Question: I have traffic density (number of cars) data of various segments of a road. I want to plot a contour map like in the attached figure in R.
'''
data <- structure(list(timestamp = structure(c(<PHONE>, <PHONE>,
<PHONE>, <PHONE>, <PHONE>, <PHONE>, <PHONE>, <PHONE>,
<PHONE>, <PHONE>, <PHONE>, <PHONE>, <PHONE>, <PHONE>,
<PHONE>, <PHONE>, <PHONE>, <PHONE>, <PHONE>, <PHONE>,
<PHONE>, <PHONE>, <PHONE>, <PHONE>, <PHONE>, <PHONE>,
<PHONE>, <PHONE>, <PHONE>, <PHONE>, <PHONE>, <PHONE>,
<PHONE>, <PHONE>, <PHONE>, <PHONE>, <PHONE>, <PHONE>,
<PHONE>), tzone = "UTC", class = c("POSIXct", "POSIXt")),
Road_segment = c("L1", "L2", "L3", "L1",
"L2", "L3", "L1", "L3", "L2",
"L2", "L3", "L1", "L1", "L3",
"L2", "L2", "L3", "L1", "L1",
"L3", "L2", "L1", "L2", "L3",
"L3", "L2", "L1", "L2", "L3",
"L1", "L1", "L2", "L3", "L1",
"L2", "L3", "L3", "L2", "L1"
), length_mi = c(2, 1.5, 1,
2, 1.5, 1,
2, 1, 1.5,
1.5, 1, 2,
2, 1, 1.5,
1.5, 1, 2,
2, 1, 1.5,
2, 1.5, 1,
1, 1.5, 2,
1.5, 1, 2,
2, 1.5, 1,
2, 1.5, 1,
1, 1.5, 2),
avg_tdensity = c(59.9809611866698, 56.3123856677006, 57.6719458363159,
59.3508907977412, 56.4167760279965, 57.3786586335799, 56.8455221506403,
53.8045315358307, 54.8844746679392, 54.9068440308598, 52.5369343036666,
54.0965759961823, 53.7734629762189, 53.8517557464408, 53.941233198123,
57.5837111270182, 54.4867971049073, 59.4453392189613, 61.6561779209417,
55.8401435616003, 60.4730871709218, 63.5737294201861, 66.6594587608367,
56.9064165274795, 58.3753380259286, 65.<PHONE>, 63.5973415254911,
55.3480175773483, 56.538564781675, 54.6707229778096, 58.3641533444683,
52.1665970730931, 56.8069971367215, 60.7017517696652, 53.6516742225404,
56.3745227869244, 53.4913604549431, 52.4971665473634, 56.1781694901774
)), row.names = c(NA, -39L), class = c("tbl_df", "tbl", "data.frame"
))
'''
Please help me to plot.

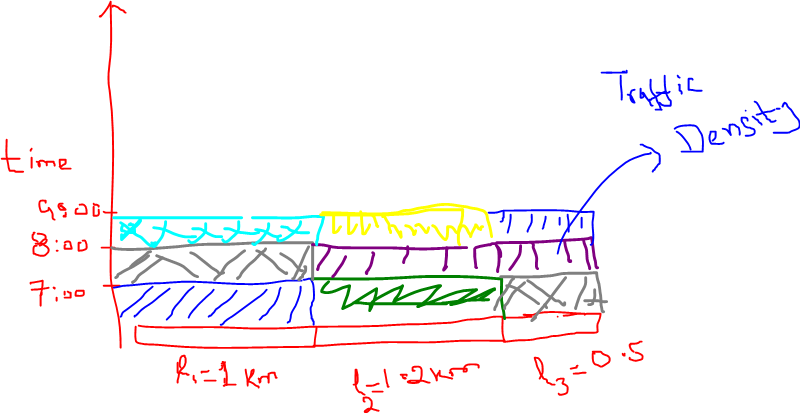
Answer: It seems that you're looking for a tile plot. Here is an approach with 'ggplot2':
'''
library(ggplot2)
ggplot(data, aes(x = Road_segment, y = timestamp, fill = avg_speed_mph)) +
geom_tile() +
labs(y = "Time", x = "Road Segment", fill = "Average Speed")
'''
<URL>
---
I couldn't get variable width tiles to work with 'geom_tile', so here's a 'geom_bar' approach:
'''
ggplot(data, aes(x = timestamp, y = length_mi,
group = Road_segment, fill = avg_tdensity)) +
geom_bar(stat = 'identity', position = position_stack(), width = 5*60) +
labs(y = "Distance (mi)", x = "Time", fill = "Traffic Density") +
coord_flip() +
scale_fill_gradient(low = "yellow", high = "red", na.value = NA)
'''
<URL>